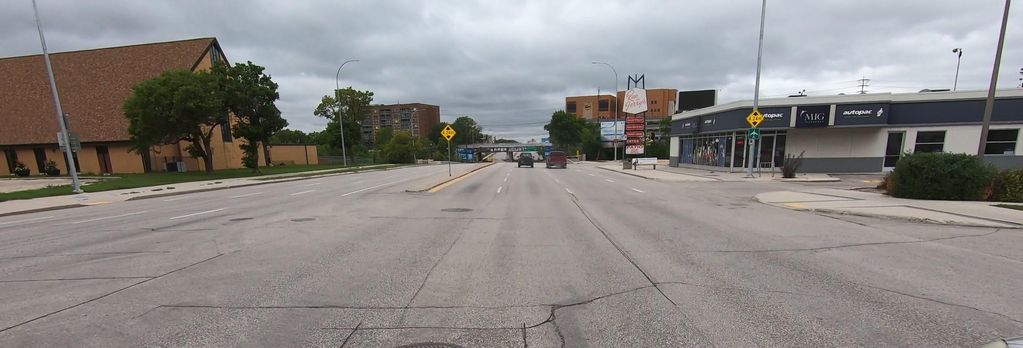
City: winnipeg